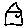
Label: house